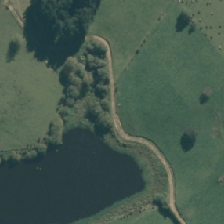
Land cover: lake_pond